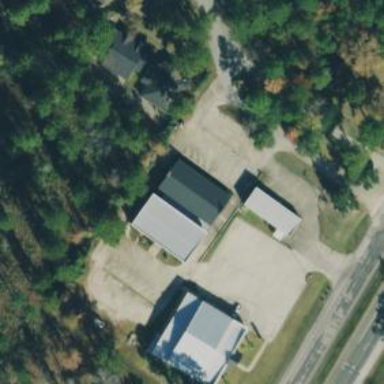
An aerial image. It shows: Clinic building offering healthcare services.